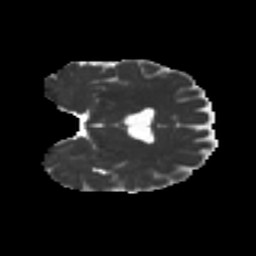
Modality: MD
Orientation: coronal
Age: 29
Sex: female
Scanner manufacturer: ge
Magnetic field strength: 3 T
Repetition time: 7.8 s
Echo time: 0.0606 s